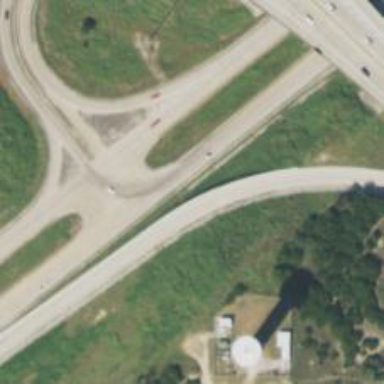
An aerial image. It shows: Trunk link highway.